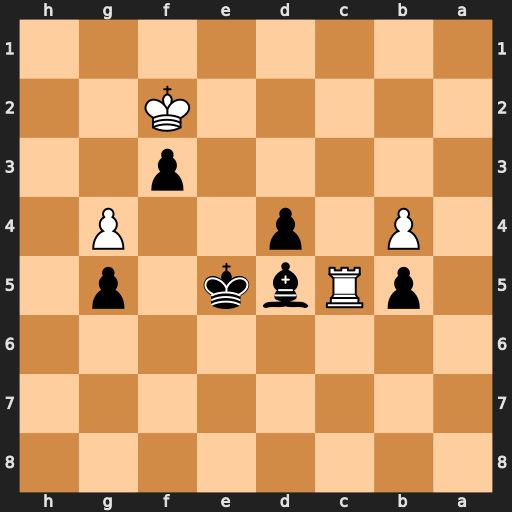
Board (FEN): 8/8/8/1pRbk1p1/1P1p2P1/5p2/5K2/8
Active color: b
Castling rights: -
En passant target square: -
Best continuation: Ke4 Rxb5 d3